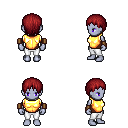
a pixel art fantasy rpg character, female body template, dark elf, purple skin, gold chest armor, white pants, brunette plain hairstyle, leather bracers, four views (front, back, left, right), 2x2 character sprite sheet, small pixel art, hard edges, no anti-aliasing